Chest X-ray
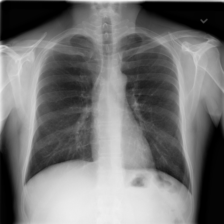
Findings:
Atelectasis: negative
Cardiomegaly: negative
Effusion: negative
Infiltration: negative
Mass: negative
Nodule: negative
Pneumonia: negative
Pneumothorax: negative
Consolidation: negative
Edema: negative
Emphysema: negative
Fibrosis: negative
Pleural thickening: negative
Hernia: negative